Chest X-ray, PA view. Patient: 42 years old, sex F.
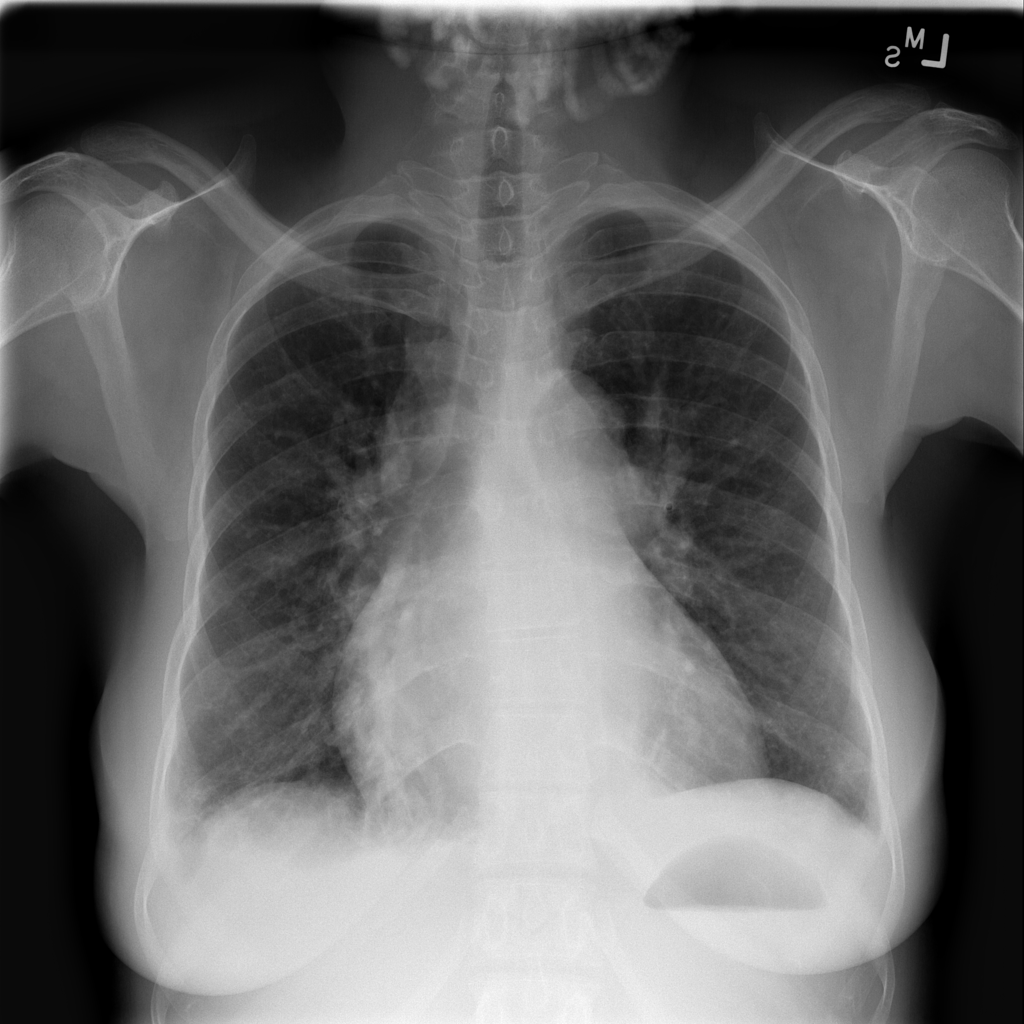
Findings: No Finding